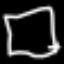
Label: square